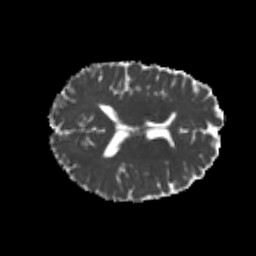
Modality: MD
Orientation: axial
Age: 22
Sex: male
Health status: healthy
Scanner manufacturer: philips
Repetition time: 7.393 s
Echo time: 0.08599 s